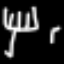
Label: fork